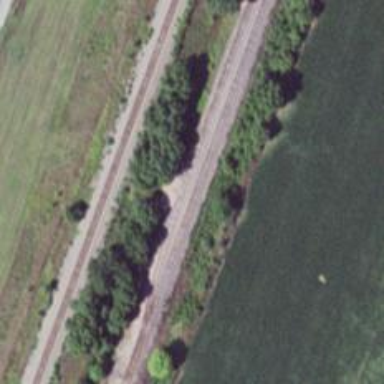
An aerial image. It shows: Two railway tracks with rails.